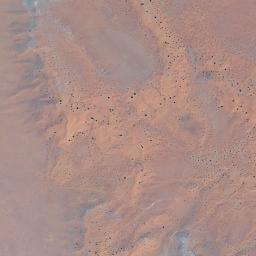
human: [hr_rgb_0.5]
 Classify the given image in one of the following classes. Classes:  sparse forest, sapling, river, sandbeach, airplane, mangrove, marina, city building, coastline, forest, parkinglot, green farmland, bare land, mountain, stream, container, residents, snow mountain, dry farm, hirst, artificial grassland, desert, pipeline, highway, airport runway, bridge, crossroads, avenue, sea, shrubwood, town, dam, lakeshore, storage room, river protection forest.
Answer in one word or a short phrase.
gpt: desert